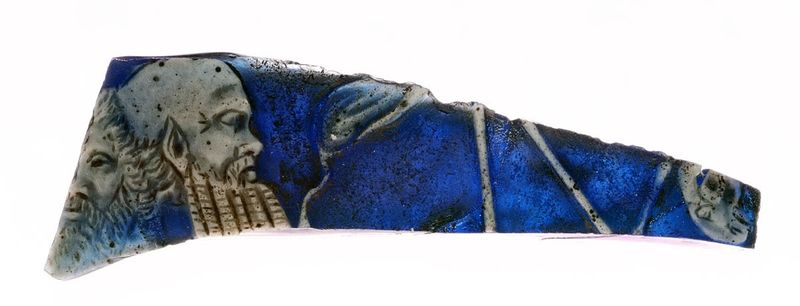
Titel: Fragment eines Kameoglases mit Satyrmasken
Standort: Hamburg
Institution: Museum für Kunst und Gewerbe Hamburg
Schlagwörter: glas, auguste, fragment, augustus, caesar, faune, julius, scherbe, satyrn, cesar, iulius, silene, octavian, oktavian, gaius, überfangen, octavius, ottaviano, octavianus, römische antike, frühe kaiserzeit, augusteisch, kameoglas